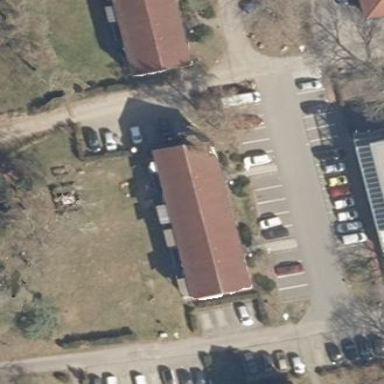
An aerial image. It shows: Gabled roof apartments building.